Question: I am programming my first page with php und mysql. Now I encountered an error I can't solve by myself. If look at the picture, the first three columns are case1 the next is case2 and the last is case3.
Now my problem is, that only the first and last table were displayed correct. The second and third table are missing the "Distanz" column. The fourth table is completely mixed up.
Hopefully you could point out my error. Thanks in advance.

'''
<?php
$user_id = $_SESSION['userid'];
$statement_anzeigeart = $pdo->prepare("SELECT id, name FROM sportart WHERE infoart_id = :infoart_id");
$statement_infoart_1 = $pdo->prepare("SELECT id, datum, dauer, distanz, hr, belast_koerp, belast_ment, gewicht FROM daten WHERE user_id = :user_id AND sportart = :sportart AND deleted = '0' ORDER BY datum LIMIT :limit");
$statement_infoart_2 = $pdo->prepare("SELECT id, datum, dauer, hr, saetze, wdhl, belast_koerp, belast_ment, gewicht FROM daten WHERE user_id = :user_id AND sportart = :sportart AND deleted = '0' ORDER BY datum LIMIT :limit");
$statement_infoart_3 = $pdo->prepare("SELECT id, datum, dauer, uebungen, hr, belast_koerp, belast_ment, gewicht FROM daten WHERE user_id = :user_id AND sportart = :sportart AND deleted = '0' ORDER BY datum LIMIT :limit");
include 'edit.inc.php';
include 'delete.inc.php';
?>
<?php
if(!isset($_GET['sportart'])){
for($infoart_id=1;$infoart_id<=3;$infoart_id++){
$statement_anzeigeart->execute(array($infoart_id));
while($sportart_sql = $statement_anzeigeart->fetch()){
$sportart = $sportart_sql['id'];
$limit = "3";
$statement_infoart_3->execute(array('user_id' => $user_id, 'sportart' => $sportart, 'limit' => $limit));
switch($infoart_id){
case 1:
$statement_infoart_1->execute(array('user_id' => $user_id, 'sportart' => $sportart, 'limit' => $limit));
echo "<div class='table-responsive'>
<h2 class='sub-header'><a href='?seite=report&sportart=".$sportart_sql['id']."'>".$sportart_sql['name']."</a> </h2>
<table class='table table-striped table-condensed'>
<thead>
<tr>
<th>Datum</th>
<th>Dauer</th>
<th>Distanz</th>
<th>HR</th>
<th>Belastung (physisch)</th>
<th>Belastung (mental)</th>
<th>Gewicht</th>
<th>Aktionen</th>
</tr>
</thead>
<tbody>";
while($activity1 = $statement_infoart_1->fetch()){
echo " <tr>
<td>".$activity1['datum']."</td>
<td>".$activity1['dauer']."</td>
<td>".$activity1['distanz']."</td>
<td>".$activity1['hr']."</td>
<td>".$activity1['belast_koerp']."</td>
<td>".$activity1['belast_ment']."</td>
<td>".$activity1['gewicht']."</td>
<td><a href='?seite=report&edit=".$activity1['id']."' class='btn btn-default'><span class='glyphicon glyphicon-pencil'></span></a> <a href='?seite=report&delete=".$activity1['id']."' class='btn btn-default'><span class='glyphicon glyphicon-trash'></span></a></td>
</tr>";
} //endwhile
echo "</tbody>
</table>
</div>";
break;
case 2:
$statement_infoart_2->execute(array('user_id' => $user_id, 'sportart' => $sportart, 'limit' => $limit));
echo "<div class='table-responsive'>
<h2 class='sub-header'><a href='?seite=report&sportart=".$sportart_sql['id']."'>".$sportart_sql['name']."</a> </h2>
<table class='table table-striped table-condensed'>
<thead>
<tr>
<th>Datum</th>
<th>Dauer</th>
<th>Satze</th>
<th>Wdhl</th>
<th>HR</th>
<th>Belastung (physisch)</th>
<th>Belastung (mental)</th>
<th>Gewicht</th>
<th>Aktionen</th>
</tr>
</thead>
<tbody>";
while($activity2 = $statement_infoart_2->fetch()){
echo " <tr>
<td>".$activity2['datum']." 1</td>
<td>".$activity2['dauer']." 2</td>
<td>".$activity2['saetze']." 3</td>
<td>".$activity2['wdhl']." 4</td>
<td>".$activity2['hr']." 5</td>
<td>".$activity2['belast_koerp']." 6</td>
<td>".$activity2['belast_ment']." 7</td>
<td>".$activity2['gewicht']." 8</td>
<td><a href='?seite=report&bearbeiten=".$activity2['id']."' class='btn btn-default'><span class='glyphicon glyphicon-pencil'></span></a> <a href='?seite=report&delete=".$activity2['id']."' class='btn btn-default'><span class='glyphicon glyphicon-trash'></span></a></td>
</tr>" ;
} //endwhile
echo "</tbody>
</table>
</div>";
break;
case 3:
$statement_infoart_3->execute(array('user_id' => $user_id, 'sportart' => $sportart, 'limit' => $limit));
echo "<div class='table-responsive'>
<h2 class='sub-header'><a href='?seite=report&sportart=".$sportart_sql['id']."'>".$sportart_sql['name']."</a> </h2>
<table class='table table-striped table-condensed'>
<thead>
<tr>
<th>Datum</th>
<th>Dauer</th>
<th>Ubungen</th>
<th>HR</th>
<th>Belastung (physisch)</th>
<th>Belastung (mental)</th>
<th>Gewicht</th>
<th>Aktionen</th>
</tr>
</thead>
<tbody>";
while($activity3 = $statement_infoart_3->fetch()){
echo " <tr>
<td>".$activity3['datum']."</td>
<td>".$activity3['dauer']."</td>
<td>".$activity3['uebungen']."</td>
<td>".$activity3['hr']."</td>
<td>".$activity3['belast_koerp']."</td>
<td>".$activity3['belast_ment']."</td>
<td>".$activity3['gewicht']."</td>
<td><a href='?seite=report&bearbeiten=".$activity3['id']."' class='btn btn-default'><span class='glyphicon glyphicon-pencil'></span></a> <a href='?seite=report&delete=".$activity3['id']."' class='btn btn-default'><span class='glyphicon glyphicon-trash'></span></a></td>
</tr>" ;
} //endwhile
echo "</tbody>
</table>
</div>";
break;
}
} // endwhile
} //endfor
} //endif
?>
'''
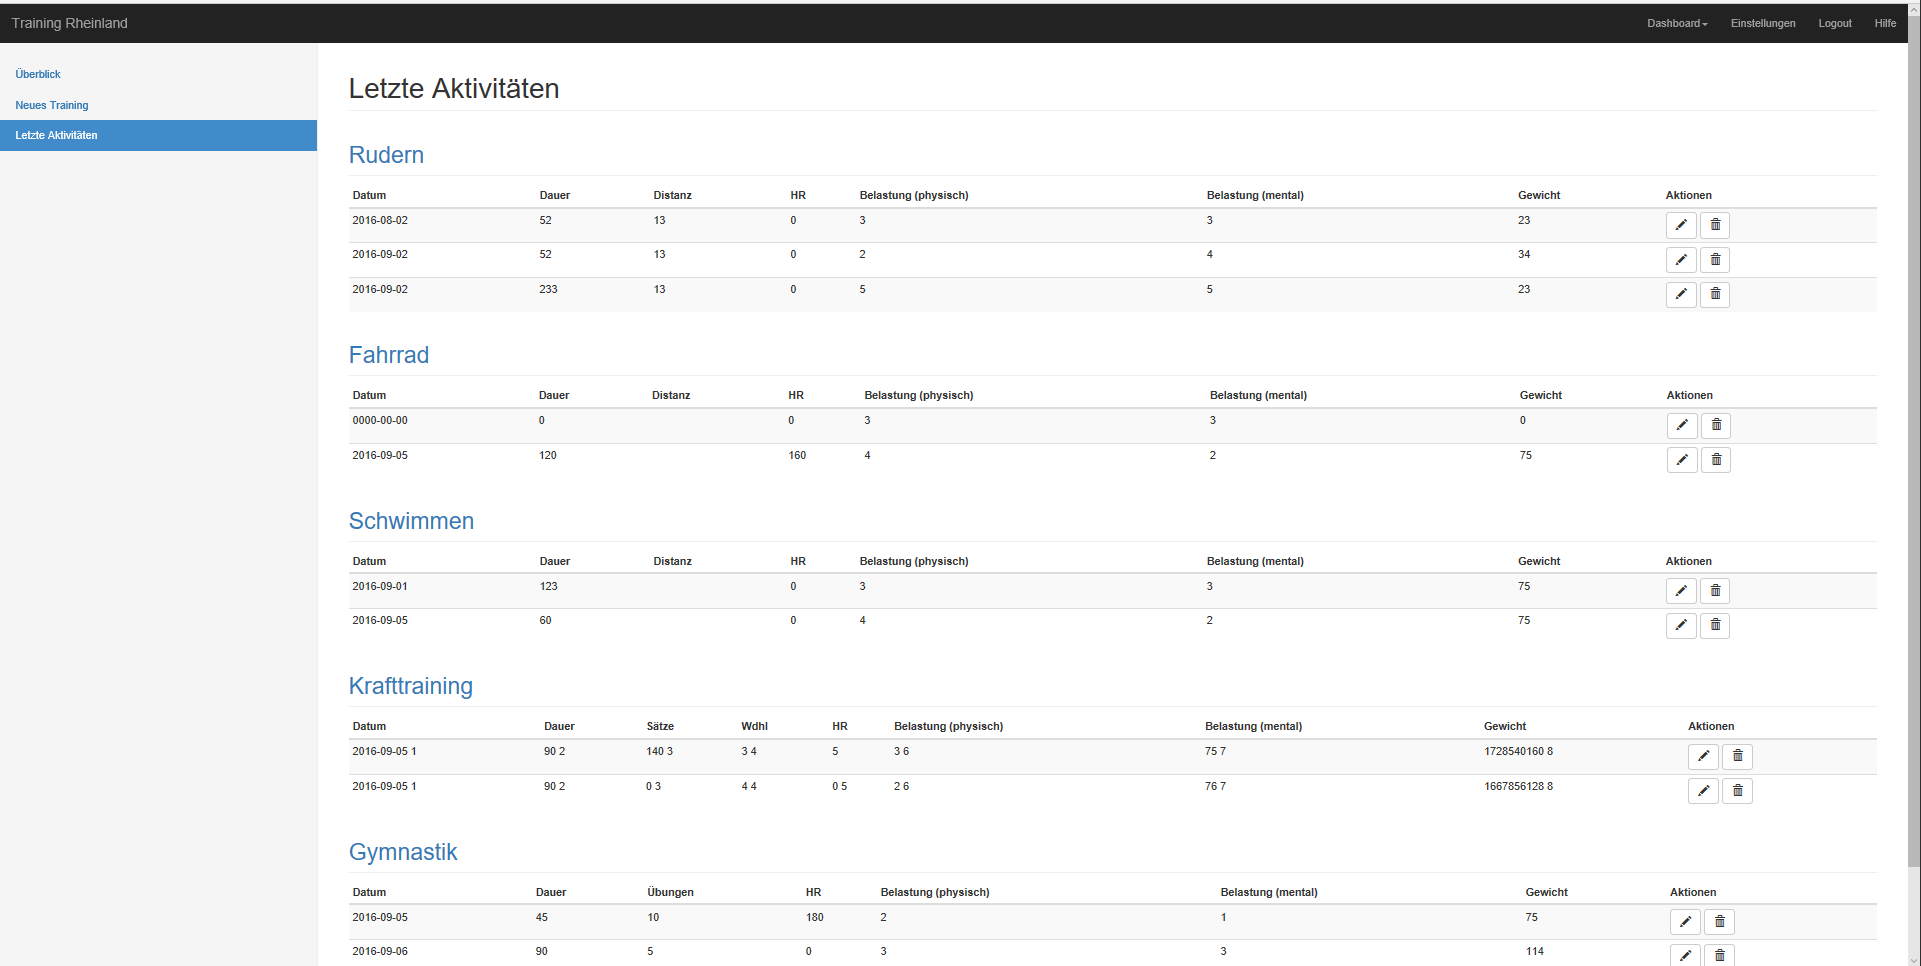
Answer: Don't know exactly why, but after I switched emulated prepares back on and changed the prepare, so that it won't use :limit, everything works fine.